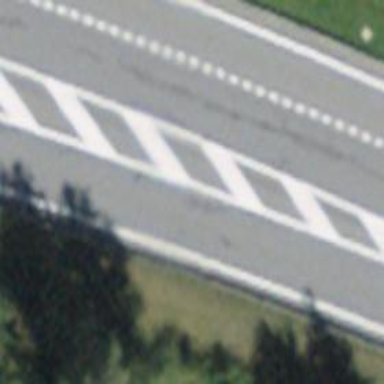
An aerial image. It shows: Asphalt road classified as primary highway.